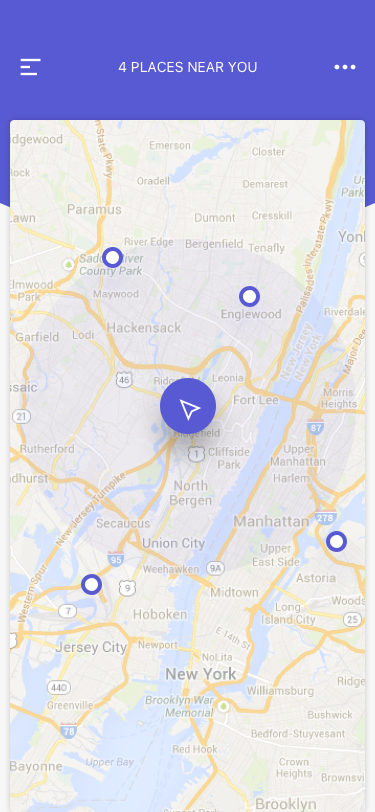
Text in this UI design:
4 places near you